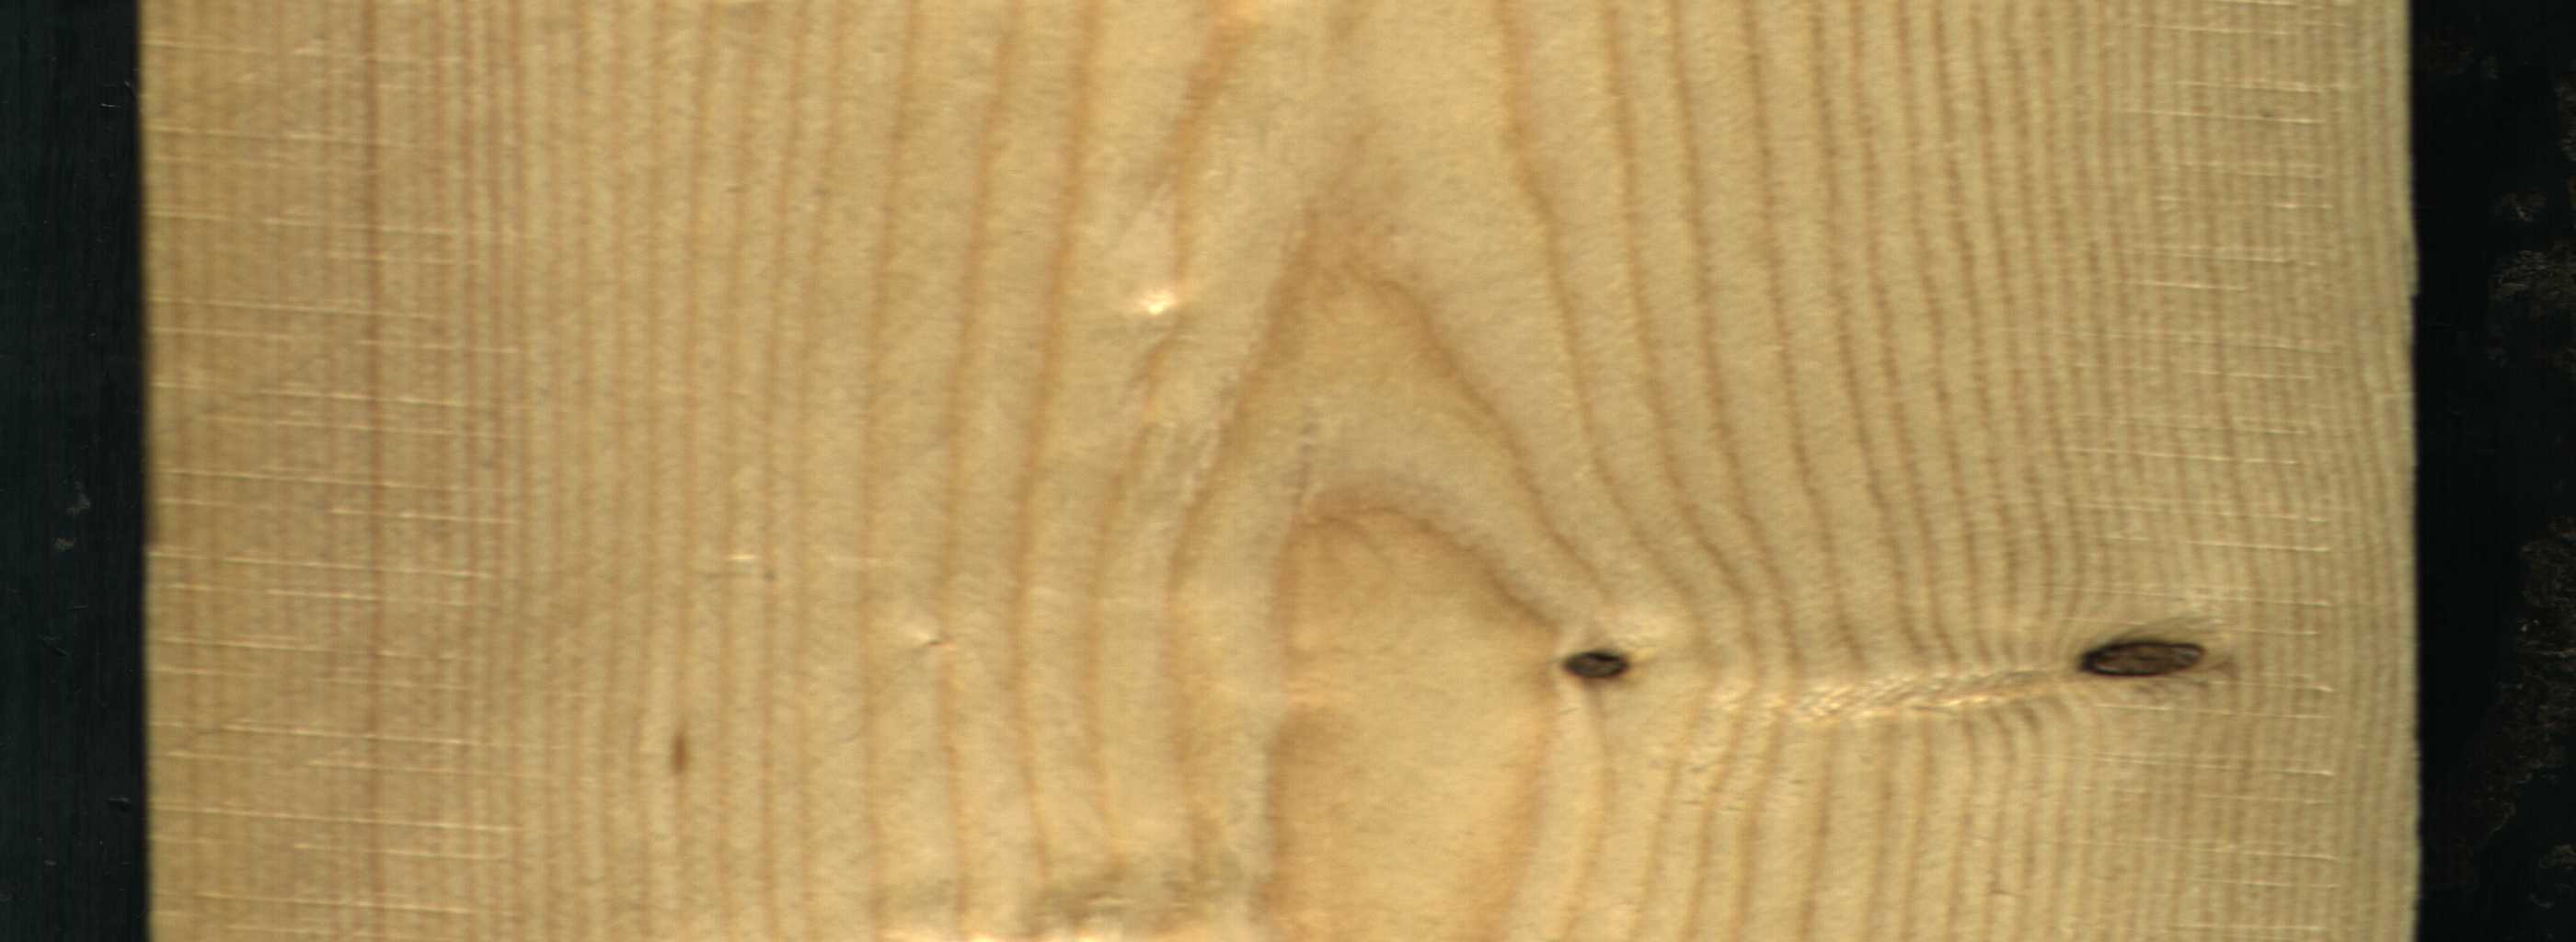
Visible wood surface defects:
Dead_Knot
Dead_Knot